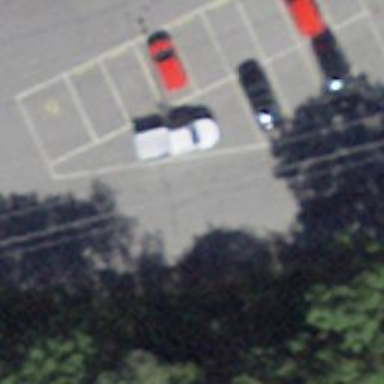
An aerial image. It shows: Driveway.